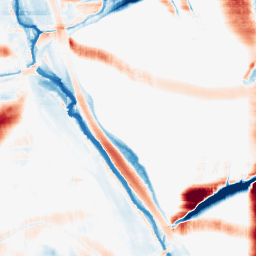
Category: morphological
Decomposition family: morphological_rect
Decomposition parameters: operation: average
width: 50
height: 20
Upsampling method: lanczos
Upsampling parameters: scale: 2
Upsampling scale: 2